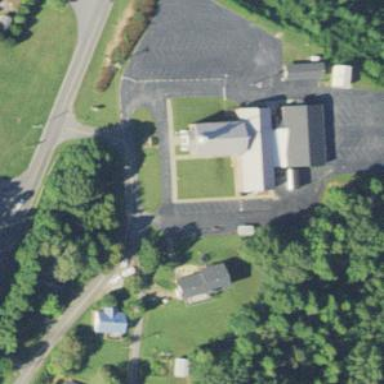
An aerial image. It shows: Place of worship.